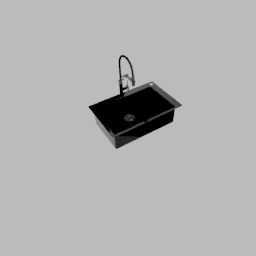
Label: appliances